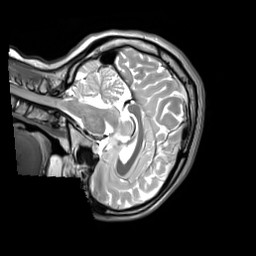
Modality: T2w
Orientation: sagittal
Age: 20
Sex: female
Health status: ill
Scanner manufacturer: siemens
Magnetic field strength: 3 T
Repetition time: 2.8 s
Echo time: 0.326 s